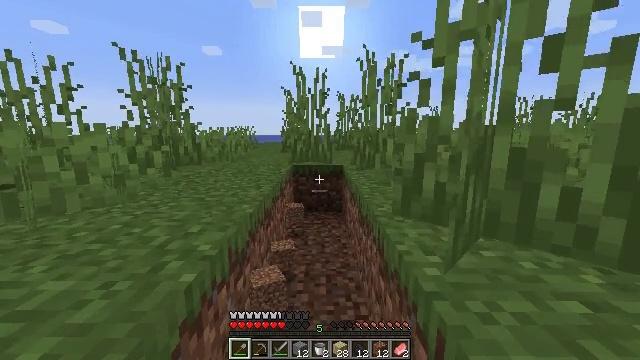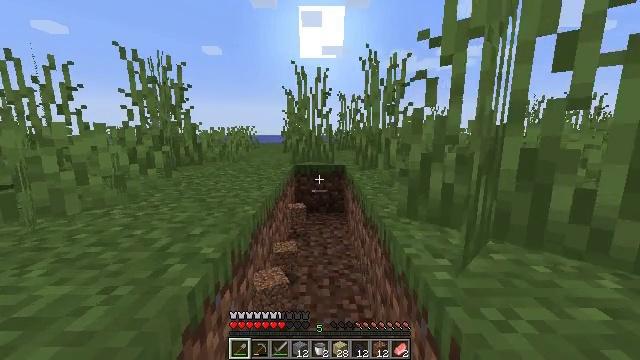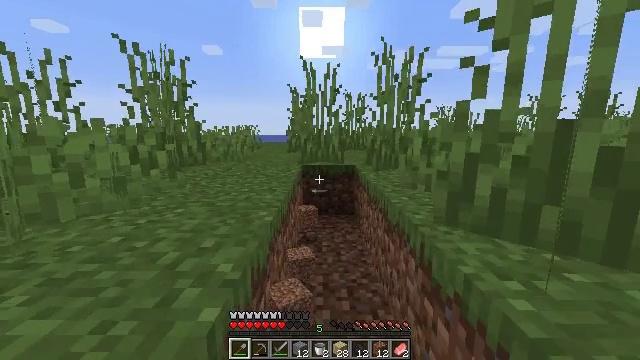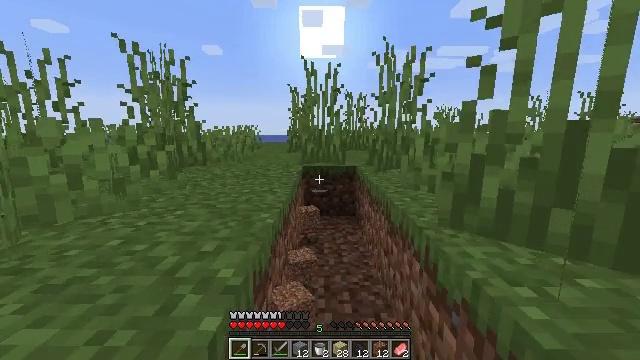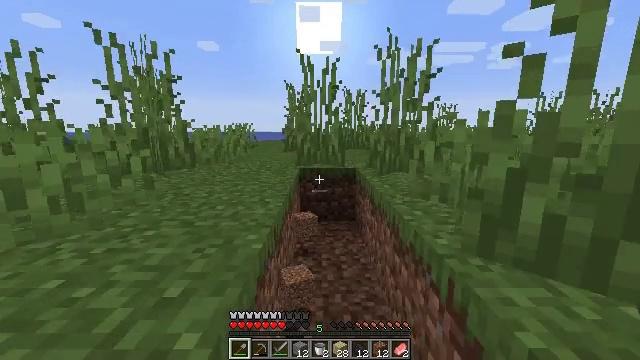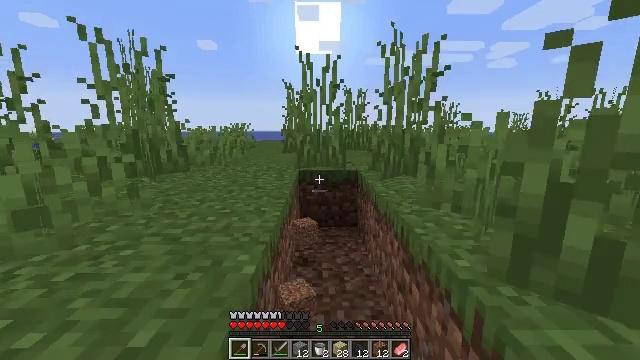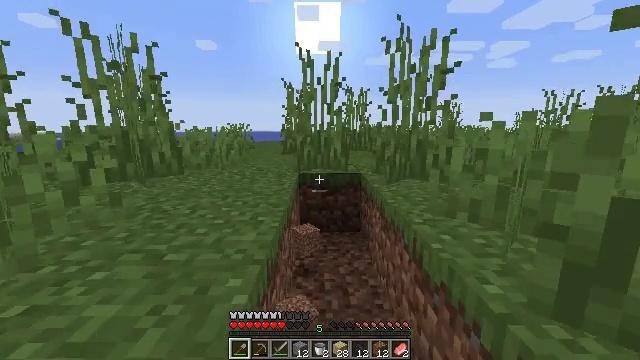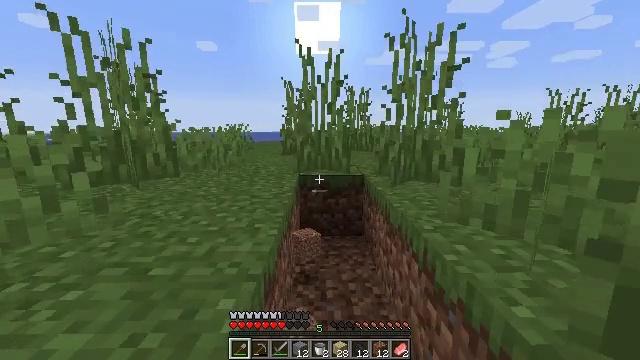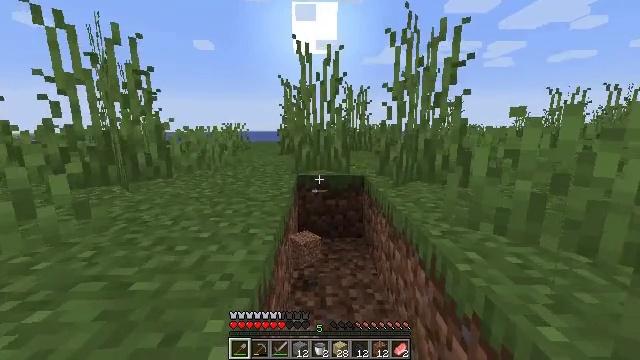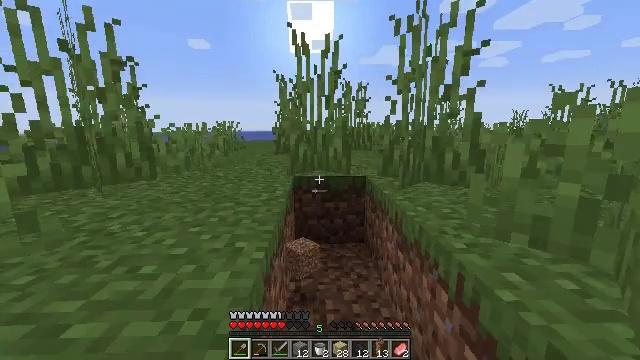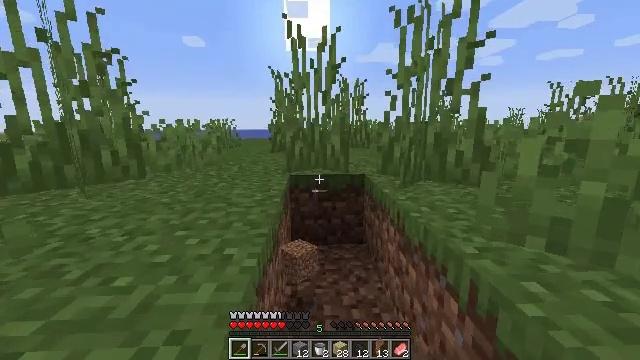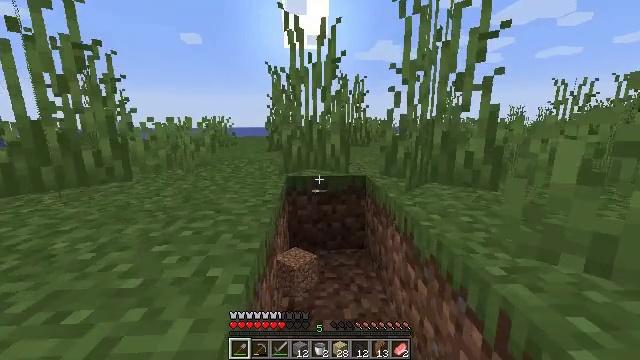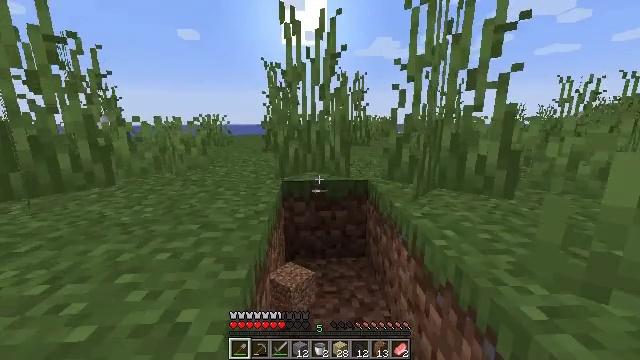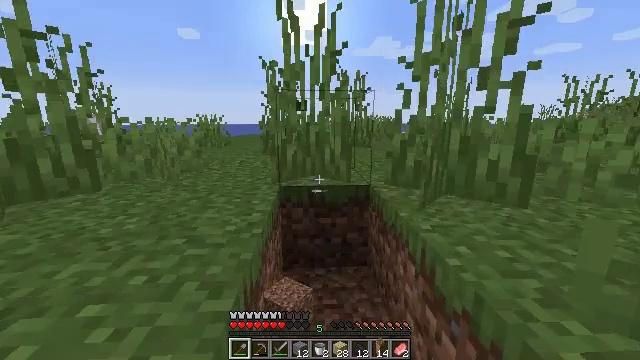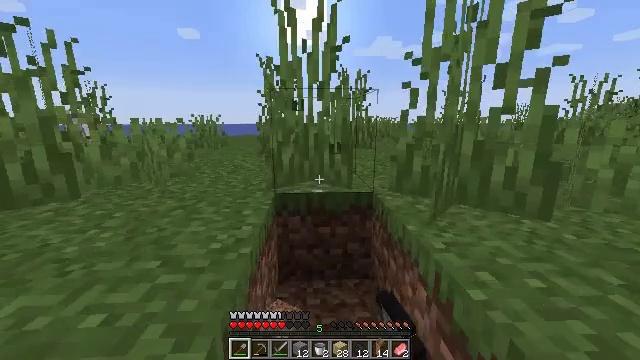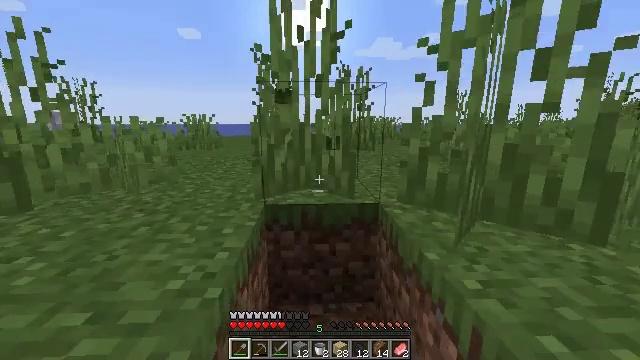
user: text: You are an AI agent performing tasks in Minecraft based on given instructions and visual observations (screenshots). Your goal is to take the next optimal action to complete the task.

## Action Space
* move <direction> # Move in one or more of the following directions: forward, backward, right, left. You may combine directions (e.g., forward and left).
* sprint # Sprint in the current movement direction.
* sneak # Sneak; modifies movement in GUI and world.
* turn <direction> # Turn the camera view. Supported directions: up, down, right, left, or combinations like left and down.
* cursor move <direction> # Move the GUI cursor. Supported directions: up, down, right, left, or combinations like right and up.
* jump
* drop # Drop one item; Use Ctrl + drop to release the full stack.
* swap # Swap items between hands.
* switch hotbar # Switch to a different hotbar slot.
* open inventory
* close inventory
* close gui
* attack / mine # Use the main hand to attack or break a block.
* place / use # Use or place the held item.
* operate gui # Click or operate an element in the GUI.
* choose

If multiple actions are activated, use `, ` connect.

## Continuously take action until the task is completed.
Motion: motion action
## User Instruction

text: Gather grass by holding the left mouse button.
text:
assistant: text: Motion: move forward and move left, attack / mine
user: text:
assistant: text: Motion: move forward and move left
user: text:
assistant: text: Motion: move forward, attack / mine
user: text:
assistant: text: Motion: move forward, attack / mine
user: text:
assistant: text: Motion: move forward, attack / mine
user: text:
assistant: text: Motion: move forward, attack / mine
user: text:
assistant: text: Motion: move forward, attack / mine
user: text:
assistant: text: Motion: move forward, attack / mine
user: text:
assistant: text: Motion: move forward, attack / mine
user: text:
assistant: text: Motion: move forward, attack / mine
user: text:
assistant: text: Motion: move forward, attack / mine
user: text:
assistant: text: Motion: move forward, attack / mine
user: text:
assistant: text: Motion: move forward, attack / mine
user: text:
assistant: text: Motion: move forward, attack / mine
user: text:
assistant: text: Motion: move forward, attack / mine
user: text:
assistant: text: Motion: move forward, attack / mine
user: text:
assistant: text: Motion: move forward and move left, turn left and down
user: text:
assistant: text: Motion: move forward and move left, turn left and down
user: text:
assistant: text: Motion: move forward and move left, turn left, jump
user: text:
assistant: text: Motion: move forward and move left, turn left, jump
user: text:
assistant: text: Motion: move forward and move left, turn left, jump
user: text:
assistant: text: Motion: move forward and move left, jump
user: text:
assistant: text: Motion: move forward and move left, turn left and down
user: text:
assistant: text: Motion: move forward and move left, turn left
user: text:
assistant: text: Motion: move forward and move left, turn left
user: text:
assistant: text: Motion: move forward and move left, turn left
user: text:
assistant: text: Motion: move forward, turn left
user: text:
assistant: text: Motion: move forward, turn left
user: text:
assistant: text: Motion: move forward, turn left
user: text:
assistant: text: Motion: move forward, turn left